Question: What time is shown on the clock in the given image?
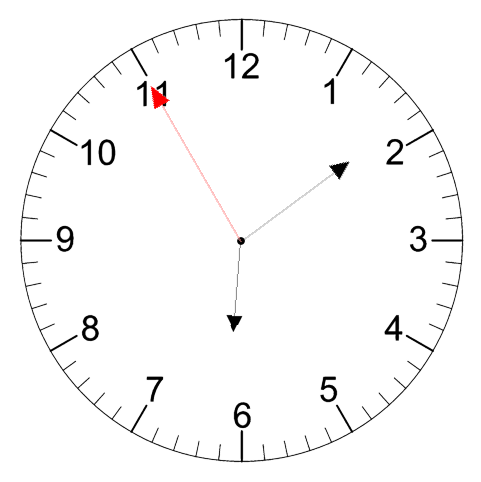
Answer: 06:08:55